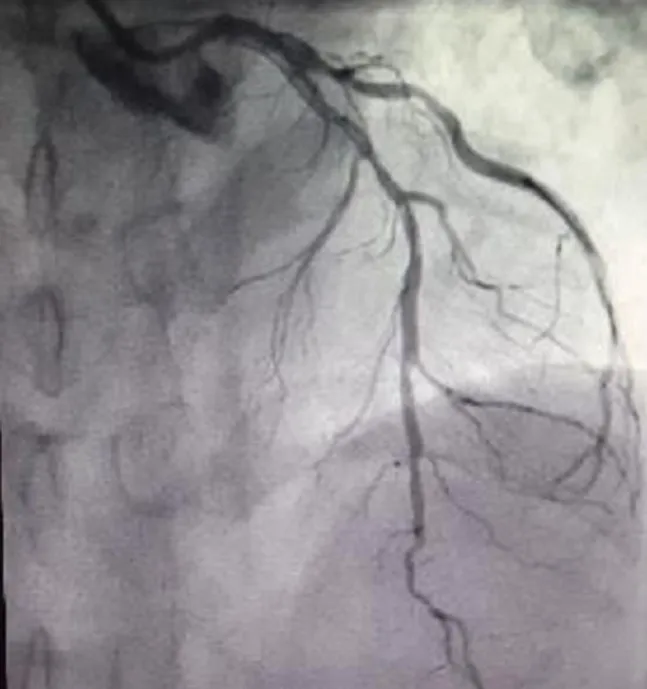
left anterior descending artery (LAD) with a critical diffuse disease from proximal throughout mid-course.
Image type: radiology (x_ray)